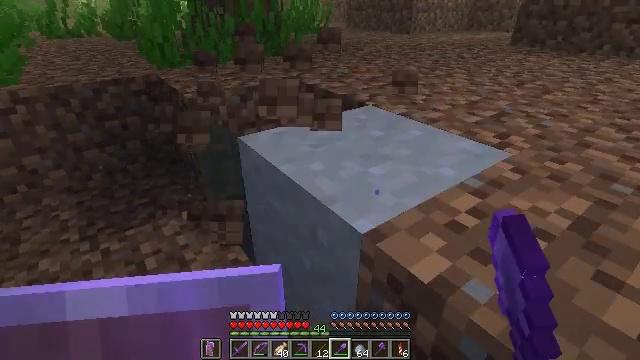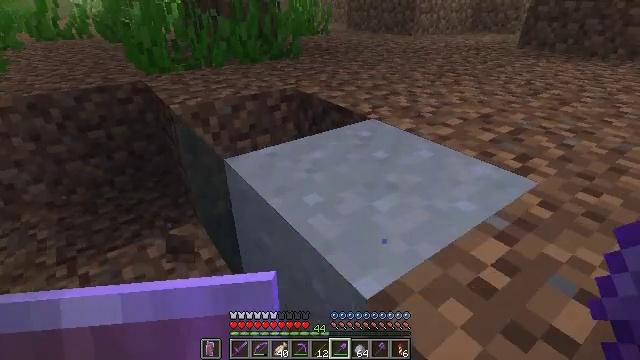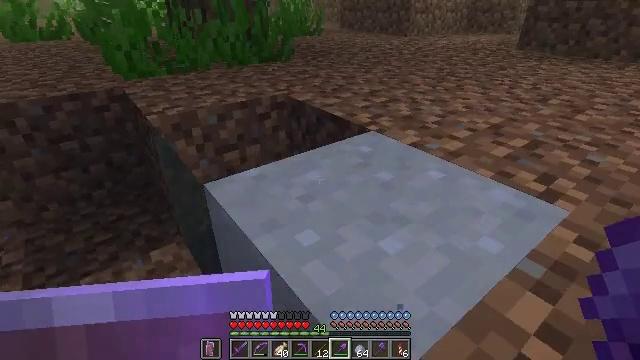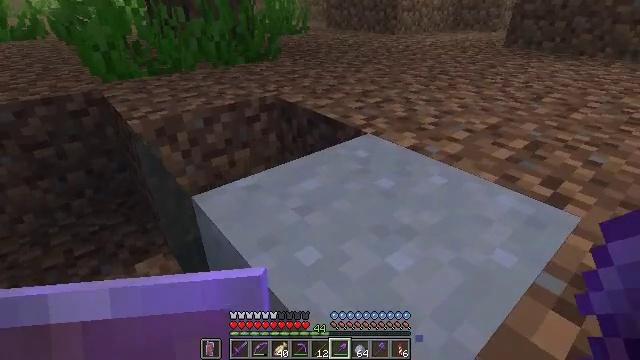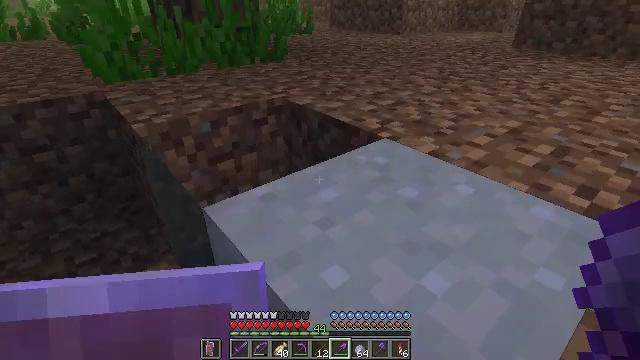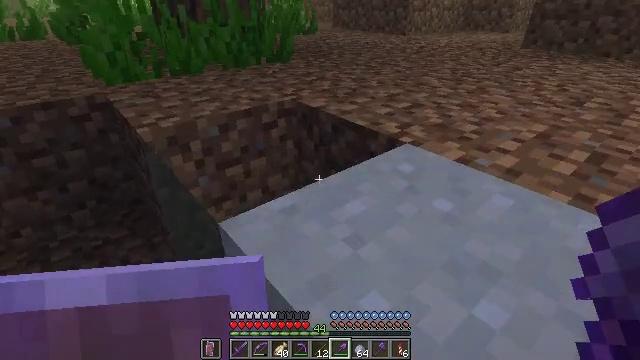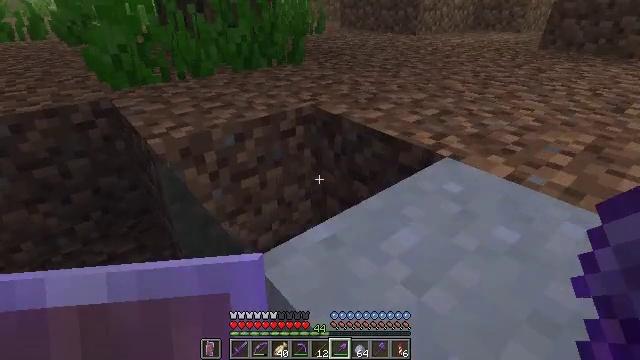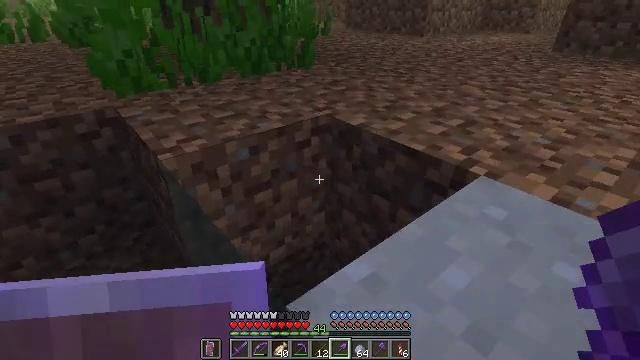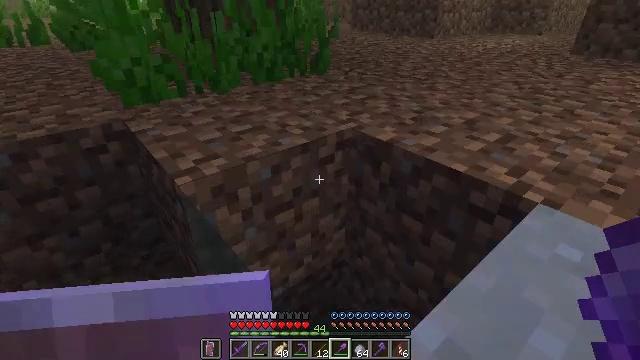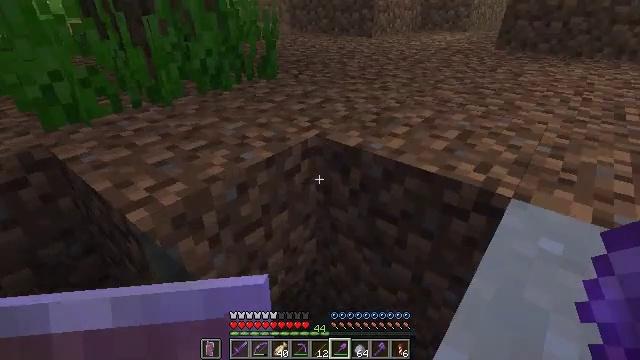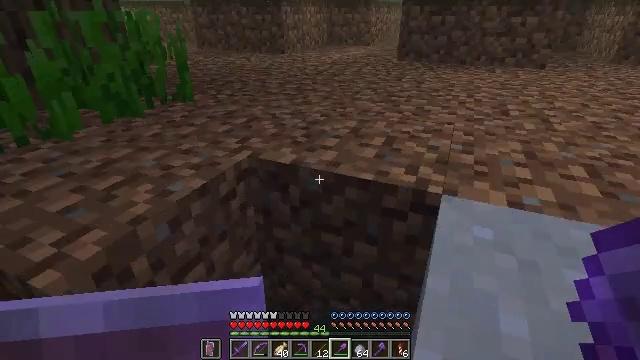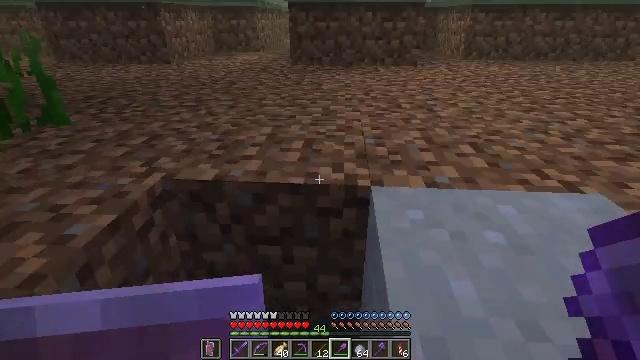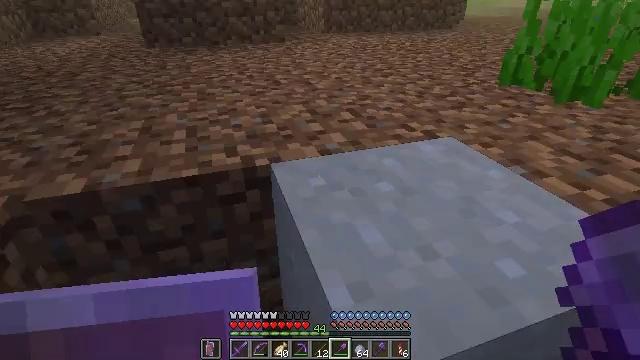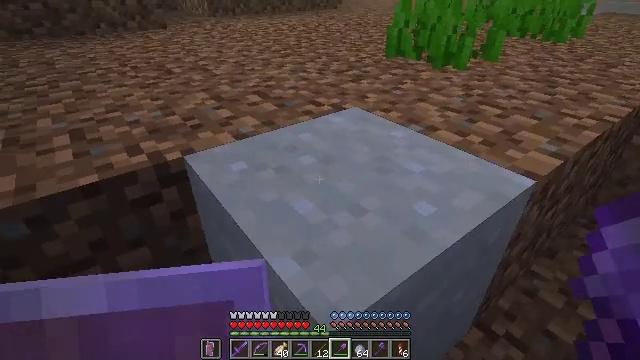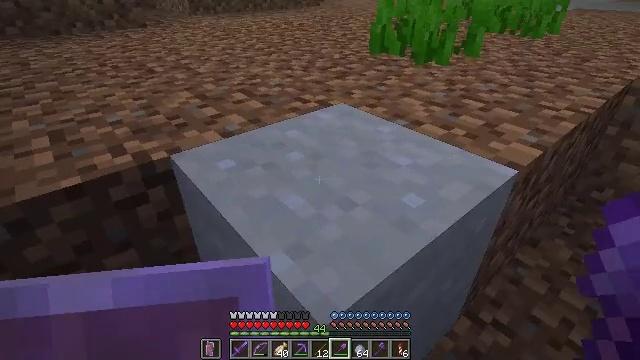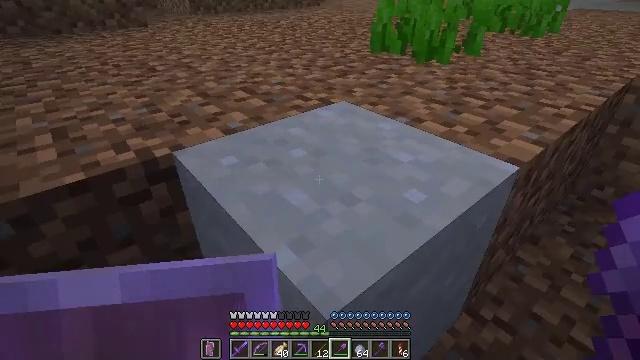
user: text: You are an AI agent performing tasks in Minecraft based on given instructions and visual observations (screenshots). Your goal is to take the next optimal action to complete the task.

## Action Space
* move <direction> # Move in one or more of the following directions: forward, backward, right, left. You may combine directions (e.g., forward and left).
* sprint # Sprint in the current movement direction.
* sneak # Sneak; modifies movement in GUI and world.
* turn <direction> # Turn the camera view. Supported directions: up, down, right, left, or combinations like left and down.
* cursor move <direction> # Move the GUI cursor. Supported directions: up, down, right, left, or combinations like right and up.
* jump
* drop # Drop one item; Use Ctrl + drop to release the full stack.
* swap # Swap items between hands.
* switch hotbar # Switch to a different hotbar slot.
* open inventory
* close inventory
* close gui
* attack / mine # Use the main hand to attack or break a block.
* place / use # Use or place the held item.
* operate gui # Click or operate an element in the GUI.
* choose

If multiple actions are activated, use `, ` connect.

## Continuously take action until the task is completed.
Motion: motion action
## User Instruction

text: Mine the clay from the riverbed.
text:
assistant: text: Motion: move forward
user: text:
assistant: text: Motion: move forward, turn right
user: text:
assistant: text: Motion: move forward, turn right
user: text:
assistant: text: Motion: move forward
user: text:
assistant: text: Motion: move forward
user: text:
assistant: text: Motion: move forward
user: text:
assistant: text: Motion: move forward
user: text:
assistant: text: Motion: move forward
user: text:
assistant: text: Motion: move forward, turn right
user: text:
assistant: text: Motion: move forward, turn right and up
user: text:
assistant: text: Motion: turn right
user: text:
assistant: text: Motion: turn right and down
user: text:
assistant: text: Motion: turn right and down
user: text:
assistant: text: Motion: turn right
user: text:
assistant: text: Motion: no_op
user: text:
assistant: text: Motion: no_op
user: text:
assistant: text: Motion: turn down
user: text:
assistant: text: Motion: turn right and down
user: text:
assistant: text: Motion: no_op
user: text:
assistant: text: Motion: turn down
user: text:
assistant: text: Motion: turn down
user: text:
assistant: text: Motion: turn left and down, attack / mine
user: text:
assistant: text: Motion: attack / mine
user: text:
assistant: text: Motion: no_op
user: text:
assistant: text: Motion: no_op
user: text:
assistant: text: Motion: no_op
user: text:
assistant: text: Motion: no_op